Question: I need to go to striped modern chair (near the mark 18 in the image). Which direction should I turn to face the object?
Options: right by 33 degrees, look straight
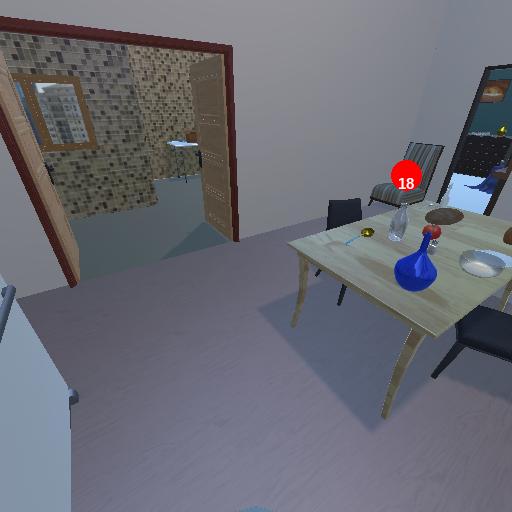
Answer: right by 33 degrees